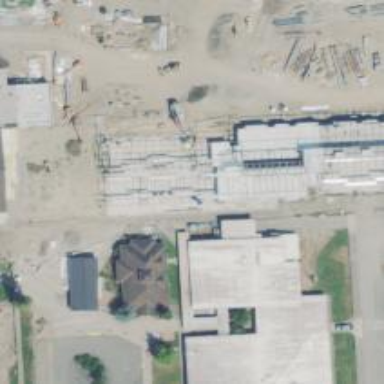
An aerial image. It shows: School building.